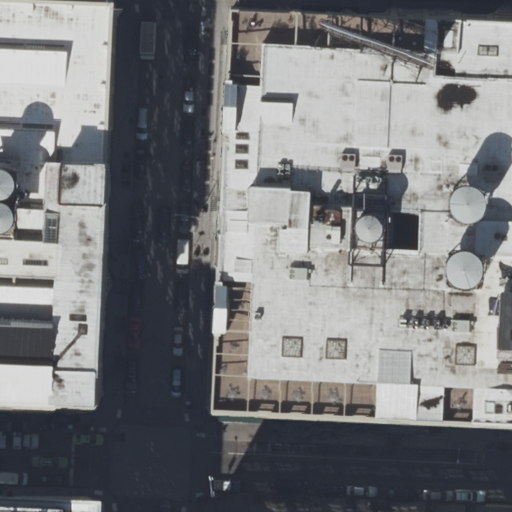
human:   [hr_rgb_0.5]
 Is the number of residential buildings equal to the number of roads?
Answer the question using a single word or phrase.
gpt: no

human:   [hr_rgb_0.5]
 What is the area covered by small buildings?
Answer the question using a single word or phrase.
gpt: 0m2

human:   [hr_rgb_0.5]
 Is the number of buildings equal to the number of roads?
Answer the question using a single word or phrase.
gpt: no

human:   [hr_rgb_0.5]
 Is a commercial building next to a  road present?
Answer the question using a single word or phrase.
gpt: no

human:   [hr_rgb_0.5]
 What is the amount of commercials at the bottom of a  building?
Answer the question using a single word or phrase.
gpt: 0

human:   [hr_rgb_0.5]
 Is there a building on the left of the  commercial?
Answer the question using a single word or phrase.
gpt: no

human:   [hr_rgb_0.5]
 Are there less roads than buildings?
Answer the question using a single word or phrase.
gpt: no

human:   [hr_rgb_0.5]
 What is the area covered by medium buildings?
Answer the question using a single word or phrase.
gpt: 0m2

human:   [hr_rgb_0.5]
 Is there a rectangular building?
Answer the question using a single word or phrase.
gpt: yes

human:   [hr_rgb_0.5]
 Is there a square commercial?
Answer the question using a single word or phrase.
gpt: no

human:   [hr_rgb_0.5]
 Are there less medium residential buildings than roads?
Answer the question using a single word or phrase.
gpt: yes

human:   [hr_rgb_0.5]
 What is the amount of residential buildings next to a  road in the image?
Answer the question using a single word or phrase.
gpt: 2

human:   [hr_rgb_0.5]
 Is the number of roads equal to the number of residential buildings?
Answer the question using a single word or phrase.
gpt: no

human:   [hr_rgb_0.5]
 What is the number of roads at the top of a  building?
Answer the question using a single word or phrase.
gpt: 0

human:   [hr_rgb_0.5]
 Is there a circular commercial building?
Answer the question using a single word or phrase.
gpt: no

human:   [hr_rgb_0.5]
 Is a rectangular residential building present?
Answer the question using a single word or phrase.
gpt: yes

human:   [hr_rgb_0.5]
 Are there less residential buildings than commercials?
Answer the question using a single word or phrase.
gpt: no

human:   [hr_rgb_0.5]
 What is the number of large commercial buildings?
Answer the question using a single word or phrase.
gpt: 0

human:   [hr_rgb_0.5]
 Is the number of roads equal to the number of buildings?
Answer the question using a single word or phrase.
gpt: no

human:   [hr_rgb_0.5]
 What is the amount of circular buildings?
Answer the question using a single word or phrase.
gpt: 0

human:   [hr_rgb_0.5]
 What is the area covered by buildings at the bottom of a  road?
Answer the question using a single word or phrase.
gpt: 0m2

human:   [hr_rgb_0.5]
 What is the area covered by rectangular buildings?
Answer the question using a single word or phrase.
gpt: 6183m2

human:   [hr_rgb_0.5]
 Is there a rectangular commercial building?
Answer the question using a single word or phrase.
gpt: no

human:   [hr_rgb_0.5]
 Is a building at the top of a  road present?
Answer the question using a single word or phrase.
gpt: yes

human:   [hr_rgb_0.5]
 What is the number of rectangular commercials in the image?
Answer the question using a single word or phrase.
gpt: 1

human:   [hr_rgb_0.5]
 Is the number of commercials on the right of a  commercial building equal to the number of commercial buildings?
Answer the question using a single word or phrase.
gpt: yes

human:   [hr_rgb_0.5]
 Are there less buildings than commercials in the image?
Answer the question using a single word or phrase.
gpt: no

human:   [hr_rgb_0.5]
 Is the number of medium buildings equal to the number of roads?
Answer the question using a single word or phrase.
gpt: no

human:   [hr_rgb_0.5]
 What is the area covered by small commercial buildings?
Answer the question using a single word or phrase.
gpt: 0m2

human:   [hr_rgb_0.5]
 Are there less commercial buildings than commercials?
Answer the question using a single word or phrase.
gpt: yes

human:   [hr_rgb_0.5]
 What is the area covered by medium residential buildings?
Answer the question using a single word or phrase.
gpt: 0m2

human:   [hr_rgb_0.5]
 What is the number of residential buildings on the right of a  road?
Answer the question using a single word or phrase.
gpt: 1

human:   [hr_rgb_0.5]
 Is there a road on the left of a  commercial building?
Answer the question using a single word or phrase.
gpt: no

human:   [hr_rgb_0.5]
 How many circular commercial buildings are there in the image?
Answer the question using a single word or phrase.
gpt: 0

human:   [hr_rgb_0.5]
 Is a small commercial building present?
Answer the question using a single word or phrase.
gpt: no

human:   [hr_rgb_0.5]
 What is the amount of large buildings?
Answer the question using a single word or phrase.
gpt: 2